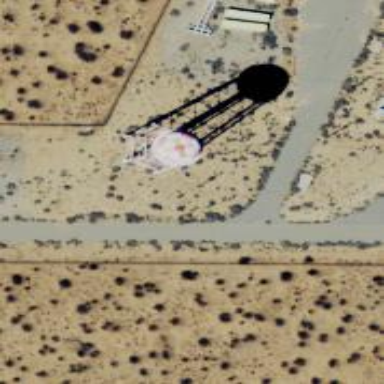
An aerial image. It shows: Water tower that is man-made.